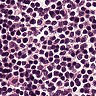
Metastatic tissue present: no